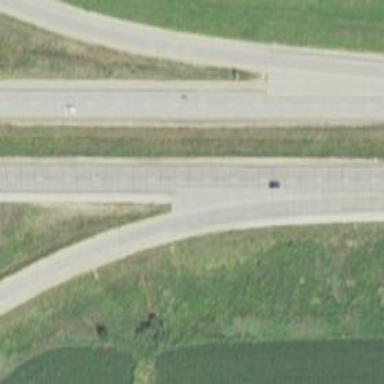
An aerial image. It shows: Trunk link highway.